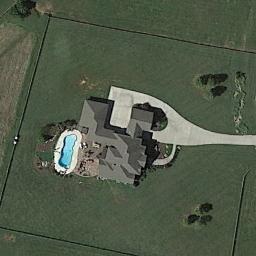
Label: residential